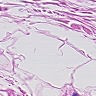
Metastatic tissue present: no